Field crop: tomato
Growth stage: 1
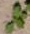
Species: solanum